Interaction volume radius: 5 \u00c5
Interaction volume height: 20 \u00c5
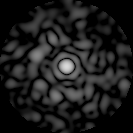
Disorder parameter: 0.8577